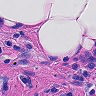
Metastatic tissue present: yes